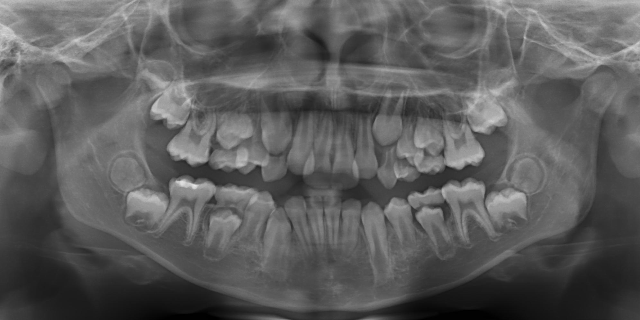
child